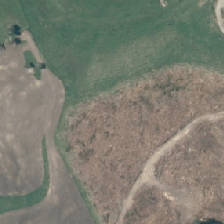
Land cover: harvested_forest